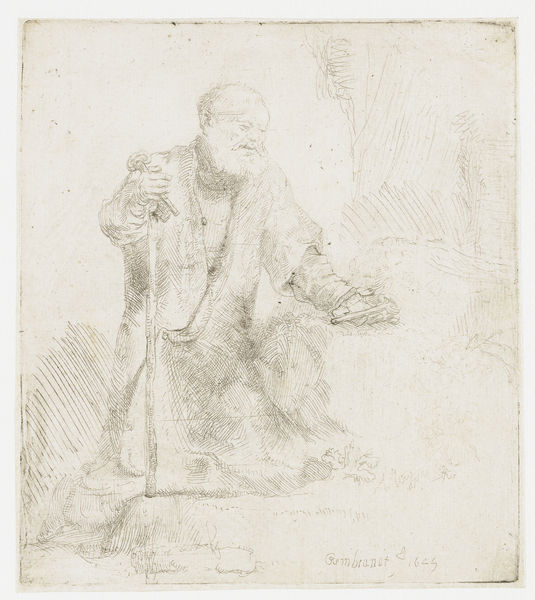
Titel: Het berouw van Petrus
Künstler: Rembrandt Harmensz. van Rijn
Standort: Amsterdam
Institution: Rijksmuseum
Schlagwörter: mann, schatten, licht, zeichnung, alt, bart, arm, barock, blass, rembrandt, niederlande, mantel, knopf, stock, papier, stab, grafik, glatze, alter, linie, schraffur, radierung, verschwommen, schlüssel, petrus, stecken, niederlade, 1630, 1640